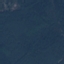
Land use / land cover: Forest